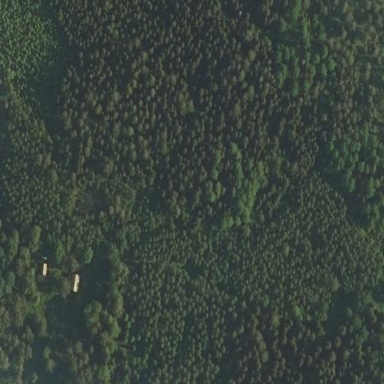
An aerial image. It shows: Nature reserve located within forest area.